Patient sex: M
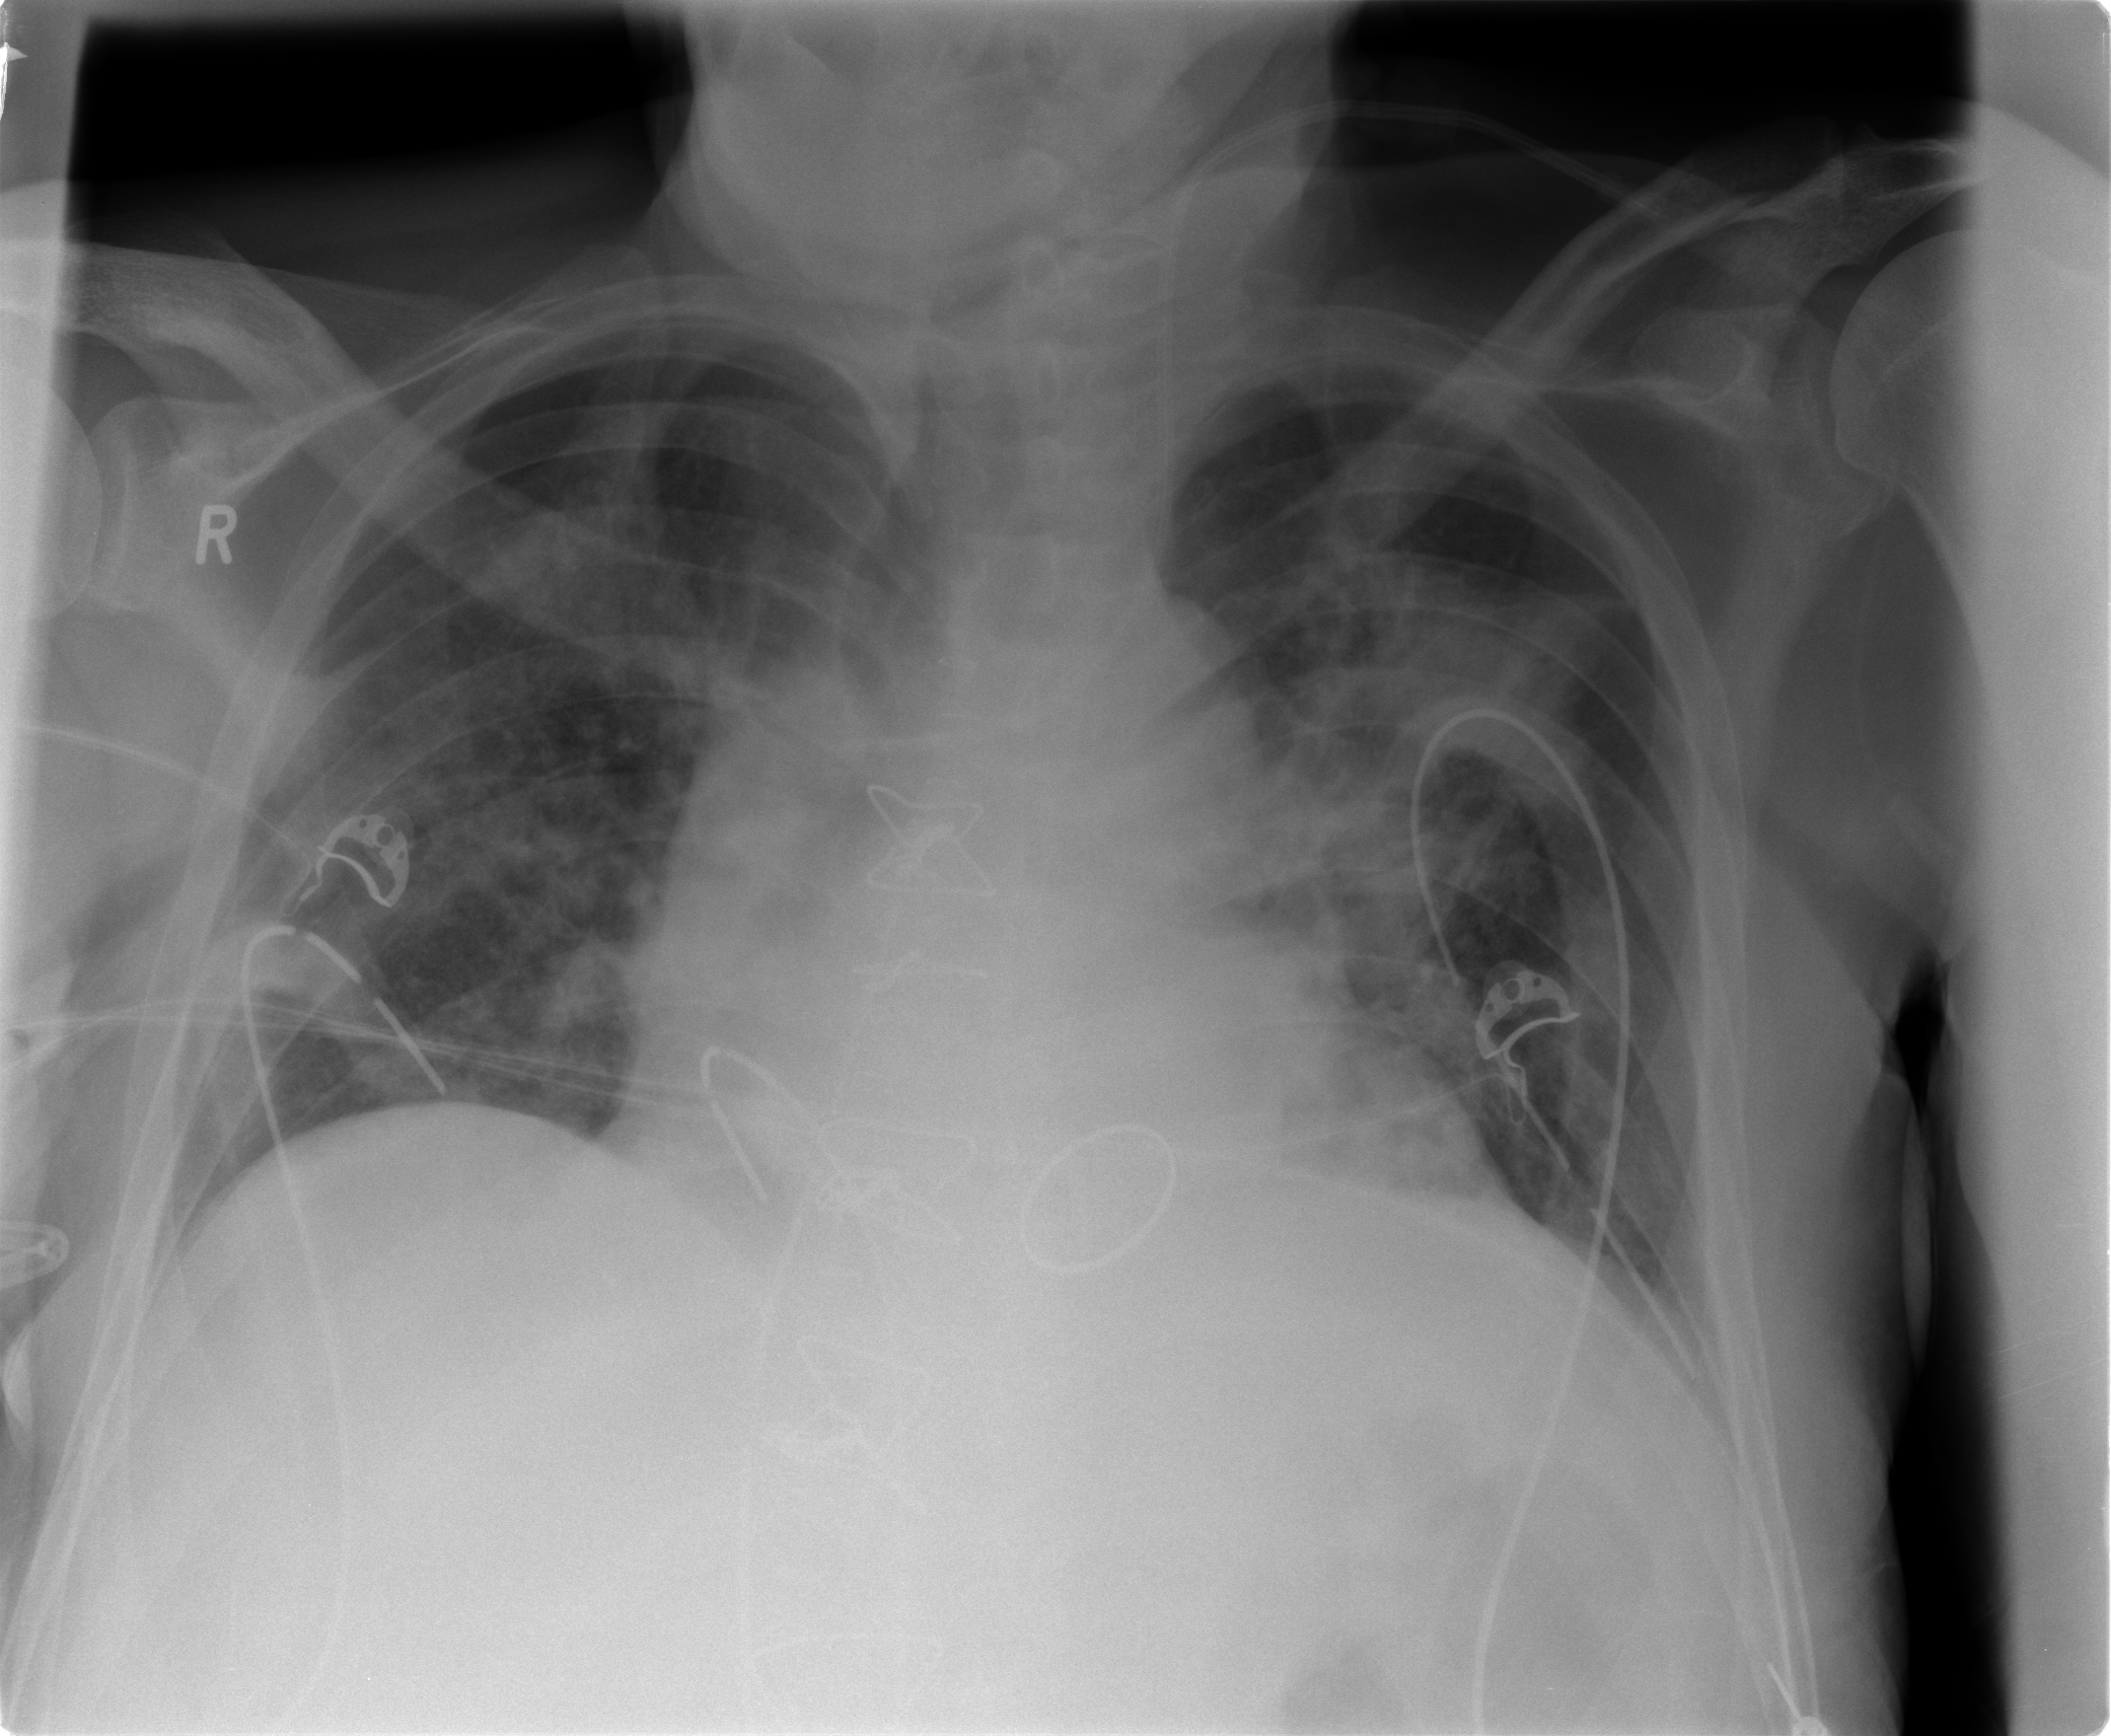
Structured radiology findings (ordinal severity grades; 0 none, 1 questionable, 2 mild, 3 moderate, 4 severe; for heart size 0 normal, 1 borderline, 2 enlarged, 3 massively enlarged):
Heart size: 0
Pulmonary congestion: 1
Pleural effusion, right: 0
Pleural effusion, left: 0
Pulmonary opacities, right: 1
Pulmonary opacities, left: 2
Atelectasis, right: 2
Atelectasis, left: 2